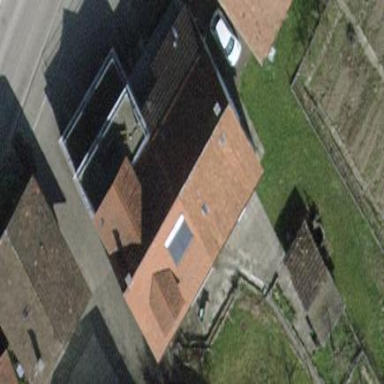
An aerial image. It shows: Terrace building.